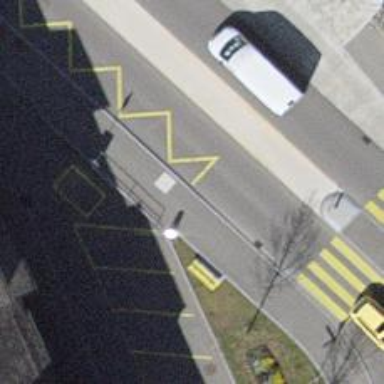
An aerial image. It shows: Platform for public transport on the road.